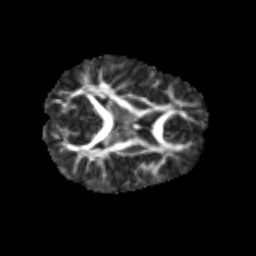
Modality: FA
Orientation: axial
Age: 7
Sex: female
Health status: healthy